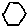
Label: hexagon